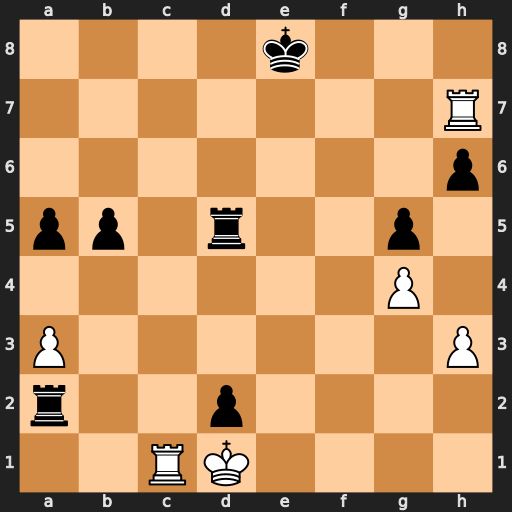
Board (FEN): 4k3/7R/7p/pp1r2p1/6P1/P6P/r2p4/2RK4
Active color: w
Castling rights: -
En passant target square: -
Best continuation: Rc8+ Rd8 Rh8+